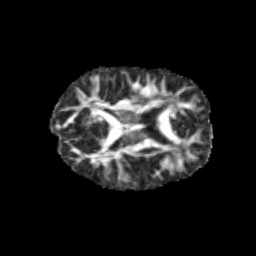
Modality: FA
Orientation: axial
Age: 9
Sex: male
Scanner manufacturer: siemens
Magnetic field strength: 3 T
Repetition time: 3.8 s
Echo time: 0.07 s